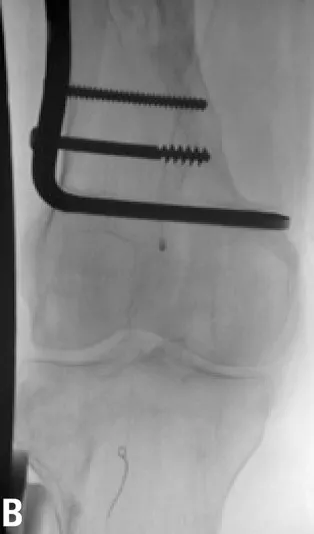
Digital subtraction angiography. (B and C) Thrombectomy catheter placed intra-thrombus.
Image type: radiology (x_ray)